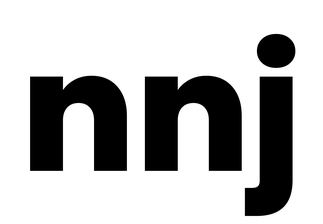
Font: Poppins-ExtraBold